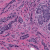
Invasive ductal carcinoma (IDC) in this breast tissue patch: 1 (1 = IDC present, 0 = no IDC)